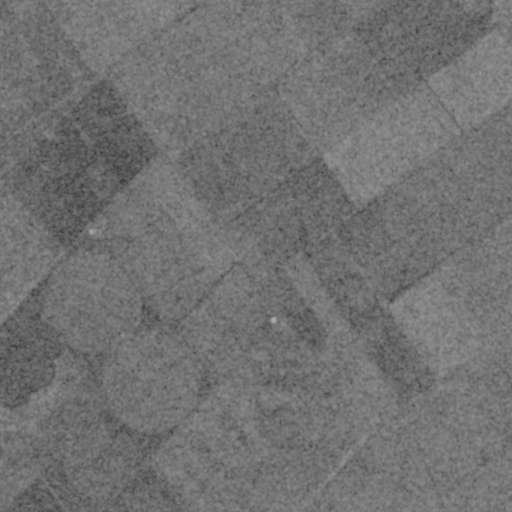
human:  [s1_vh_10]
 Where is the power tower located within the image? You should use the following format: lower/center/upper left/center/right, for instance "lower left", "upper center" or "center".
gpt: The power tower is located in the upper left of the image.
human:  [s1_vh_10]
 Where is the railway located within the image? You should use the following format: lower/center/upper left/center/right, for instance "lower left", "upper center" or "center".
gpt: The railway is located in the upper of the image.
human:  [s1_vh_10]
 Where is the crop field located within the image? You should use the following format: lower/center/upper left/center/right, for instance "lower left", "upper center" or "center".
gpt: There is no crop field in the image.

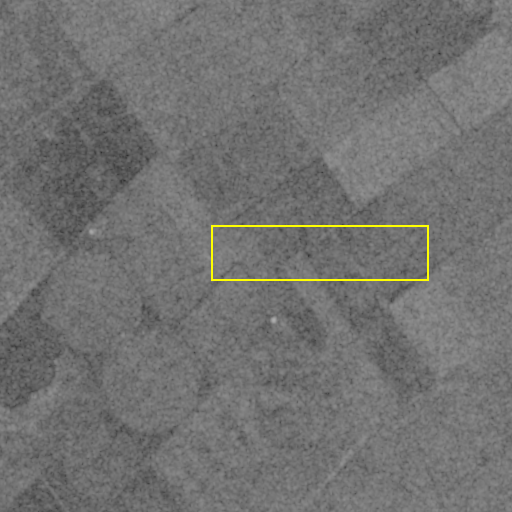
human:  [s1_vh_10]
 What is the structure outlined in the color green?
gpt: There is no green outline.
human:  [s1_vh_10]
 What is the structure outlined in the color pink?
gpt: There is no structure outlined in pink.